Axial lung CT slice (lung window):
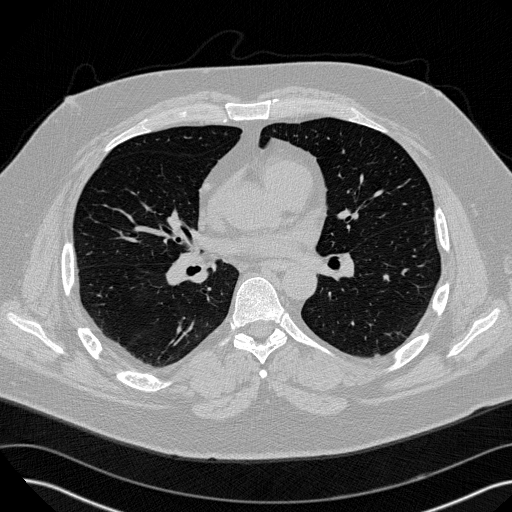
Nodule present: yes
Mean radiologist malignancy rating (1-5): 2.5